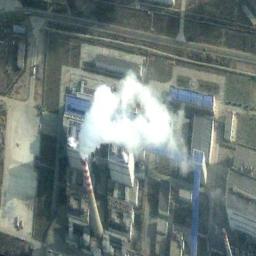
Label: thermal_power_station